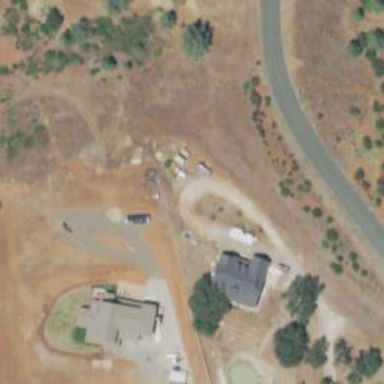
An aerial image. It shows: Driveway leading to service road.